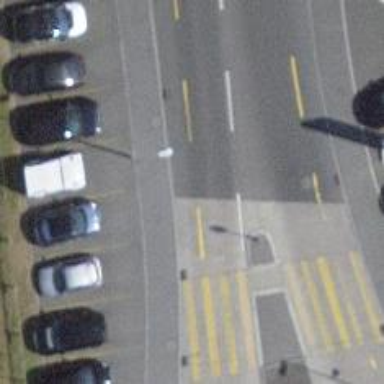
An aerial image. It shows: Sidewalk.